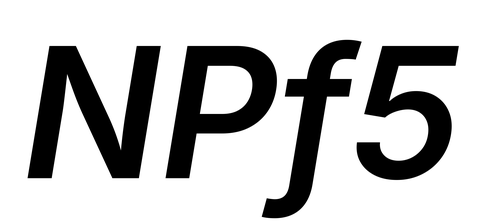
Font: Inter-Italic_SemiBold_Italic